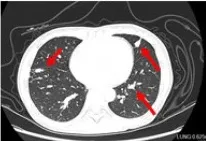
Response evaluation during the clinical course including changes in imaging and quantitative data. (C) CT indicated new nodules in the lower lobe of the right lung and the upper lobe of the left lung. The multiple original nodules in the lungs had grown (November 2, 2018).
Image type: radiology (ct)